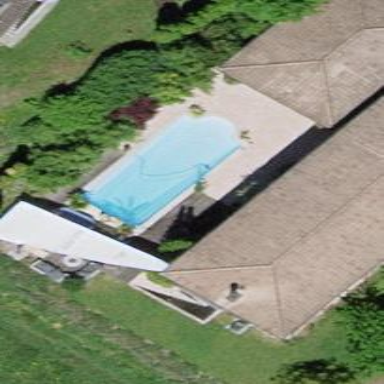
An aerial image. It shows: Swimming pool located in leisure land.